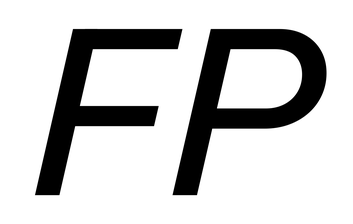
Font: InstrumentSans-Italic_Medium_Italic